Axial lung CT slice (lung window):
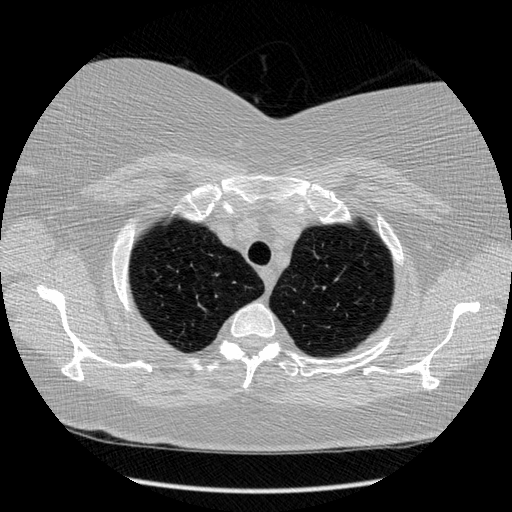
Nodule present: no